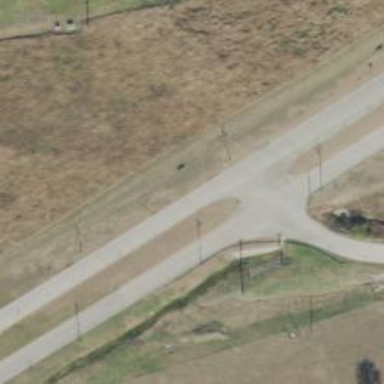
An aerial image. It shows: Secondary road.